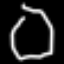
Label: octagon